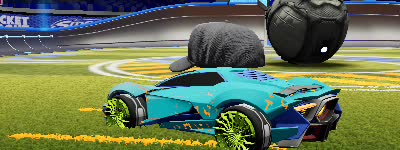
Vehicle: werewolf